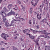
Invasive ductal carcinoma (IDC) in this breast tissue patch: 1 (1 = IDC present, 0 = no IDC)